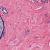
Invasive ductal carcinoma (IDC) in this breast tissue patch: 0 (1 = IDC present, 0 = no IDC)